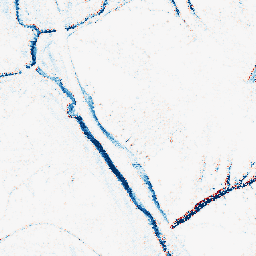
Category: morphological
Decomposition family: morphological_ellipse
Decomposition parameters: operation: closing
width: 5
height: 10
Upsampling method: regularized
Upsampling parameters: scale: 2
lambda_reg: 0.1
Upsampling scale: 2